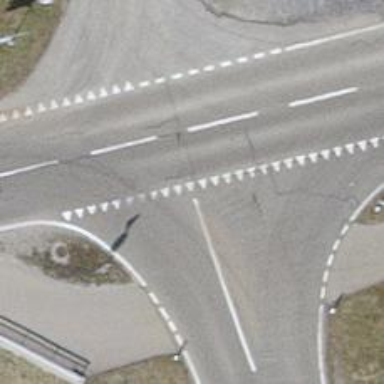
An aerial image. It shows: Road with "give way" sign.